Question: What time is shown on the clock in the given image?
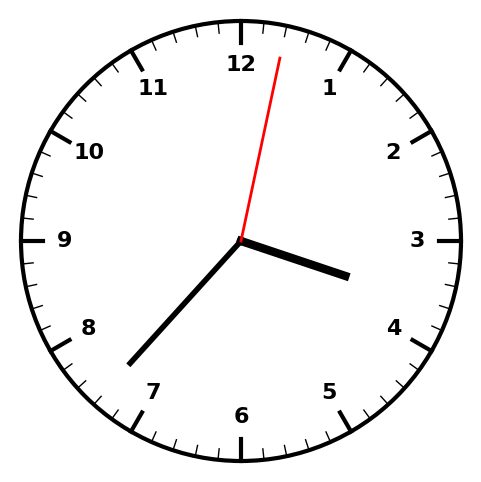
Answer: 03:37:02